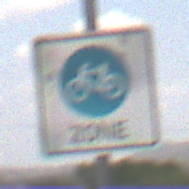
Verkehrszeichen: BeginnFahrradzone
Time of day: Midday
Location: Outdoor (Nature)
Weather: PartlyCloudy
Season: NotSpecified
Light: Natural